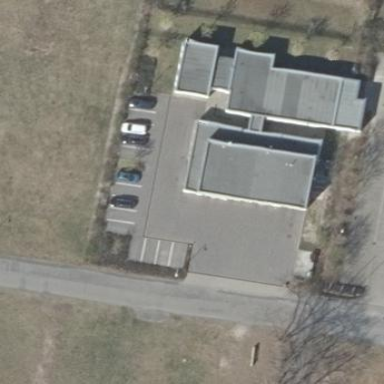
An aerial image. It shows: Ambulance station building.